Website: apple
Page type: billing-address
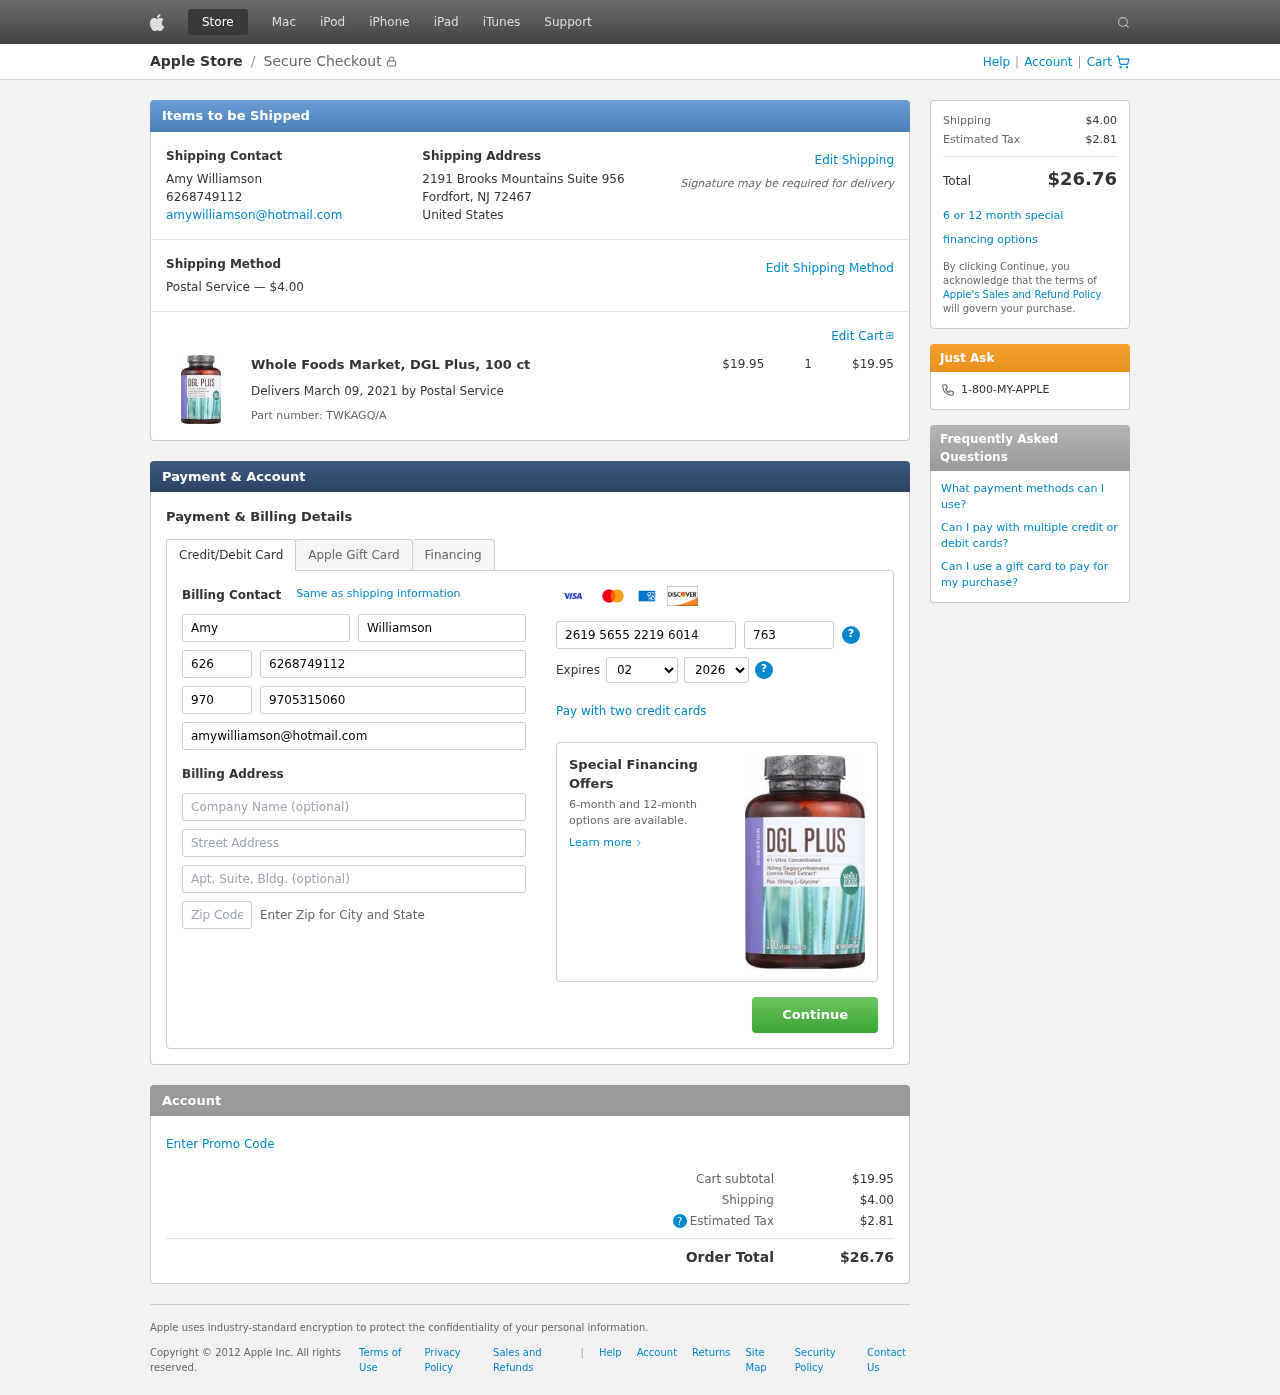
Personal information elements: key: PII_CARD_CVV
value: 763
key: PII_CARD_EXPIRY_MONTH
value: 02
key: PII_CARD_EXPIRY_YEAR
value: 26
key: PII_CARD_NUMBER
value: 2619 5655 2219 6014
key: PII_CITY_STATE_ZIP
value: Fordfort, NJ 72467
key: PII_COUNTRY
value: United States
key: PII_EMAIL
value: amywilliamson@hotmail.com
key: PII_FIRSTNAME
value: Amy
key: PII_FULLNAME
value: Amy Williamson
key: PII_LASTNAME
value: Williamson
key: PII_PHONE
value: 6268749112
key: PII_PHONE_ALT
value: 9705315060
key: PII_PHONE_ALT_AREA
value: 970
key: PII_PHONE_AREA
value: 626
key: PII_STREET
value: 2191 Brooks Mountains Suite 956
Product elements: key: PRODUCT1_NAME
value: Whole Foods Market, DGL Plus, 100 ct
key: PRODUCT1_PRICE
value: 19.95
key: PRODUCT1_QUANTITY
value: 1
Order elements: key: ORDER_SHIPPING_COST
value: $4.00
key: ORDER_SUBTOTAL
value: $19.95
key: ORDER_DELIVERY_DATE
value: March 09, 2021
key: ORDER_PART_NUMBER
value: TWKAGQ/A
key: ORDER_TAX
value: $2.81
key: ORDER_TOTAL
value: $26.76